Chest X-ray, PA view. Patient: 61 years old, sex F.
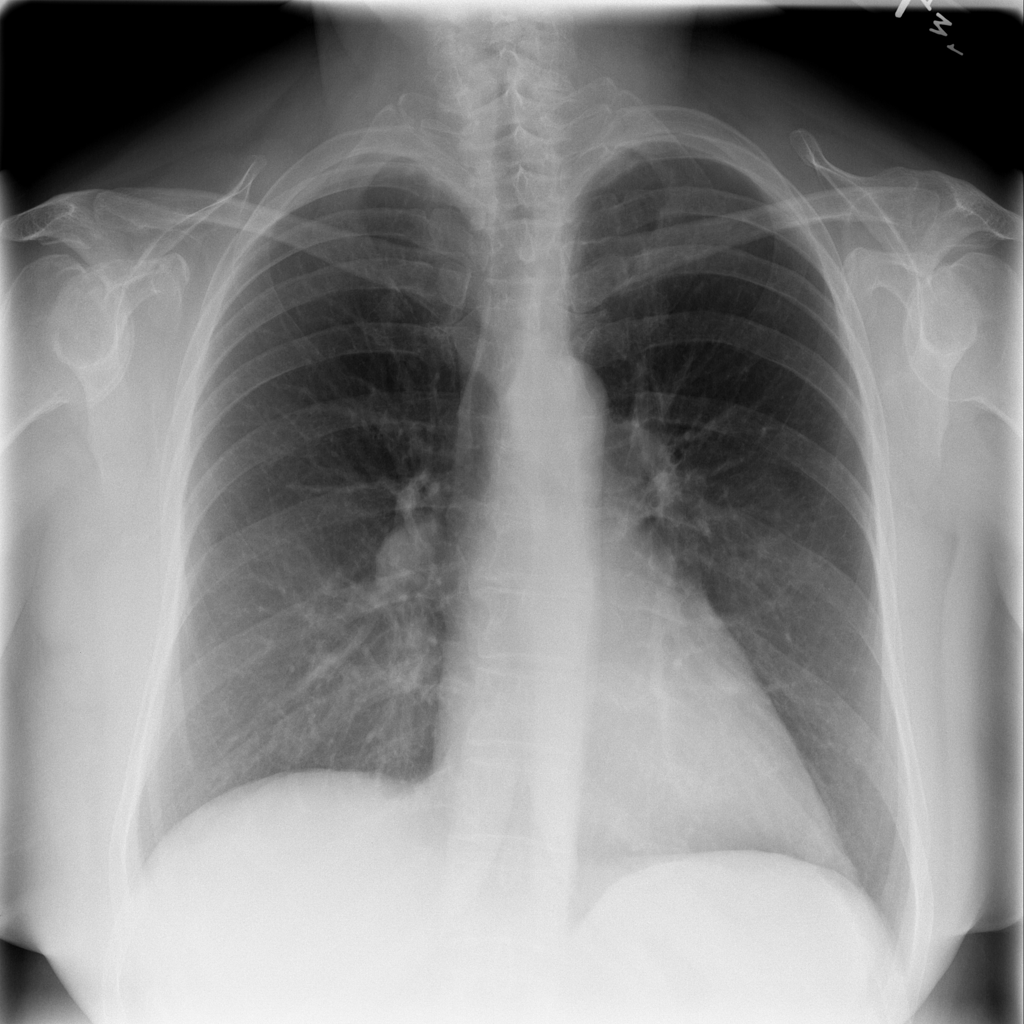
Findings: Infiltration